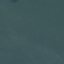
Label: SeaLake